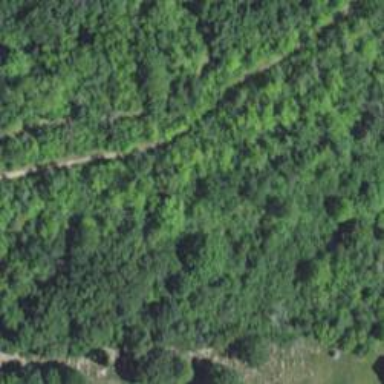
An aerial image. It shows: Path.